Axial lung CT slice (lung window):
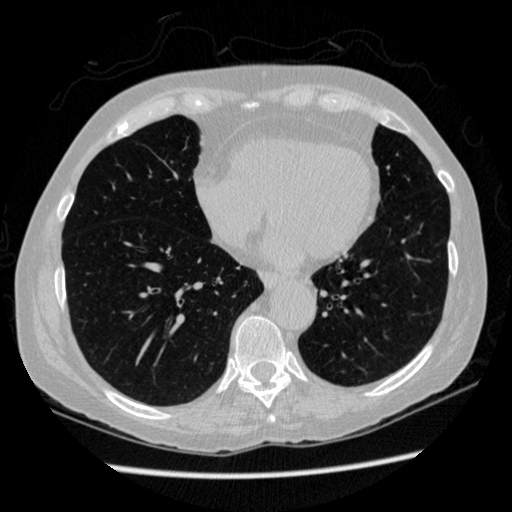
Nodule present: no